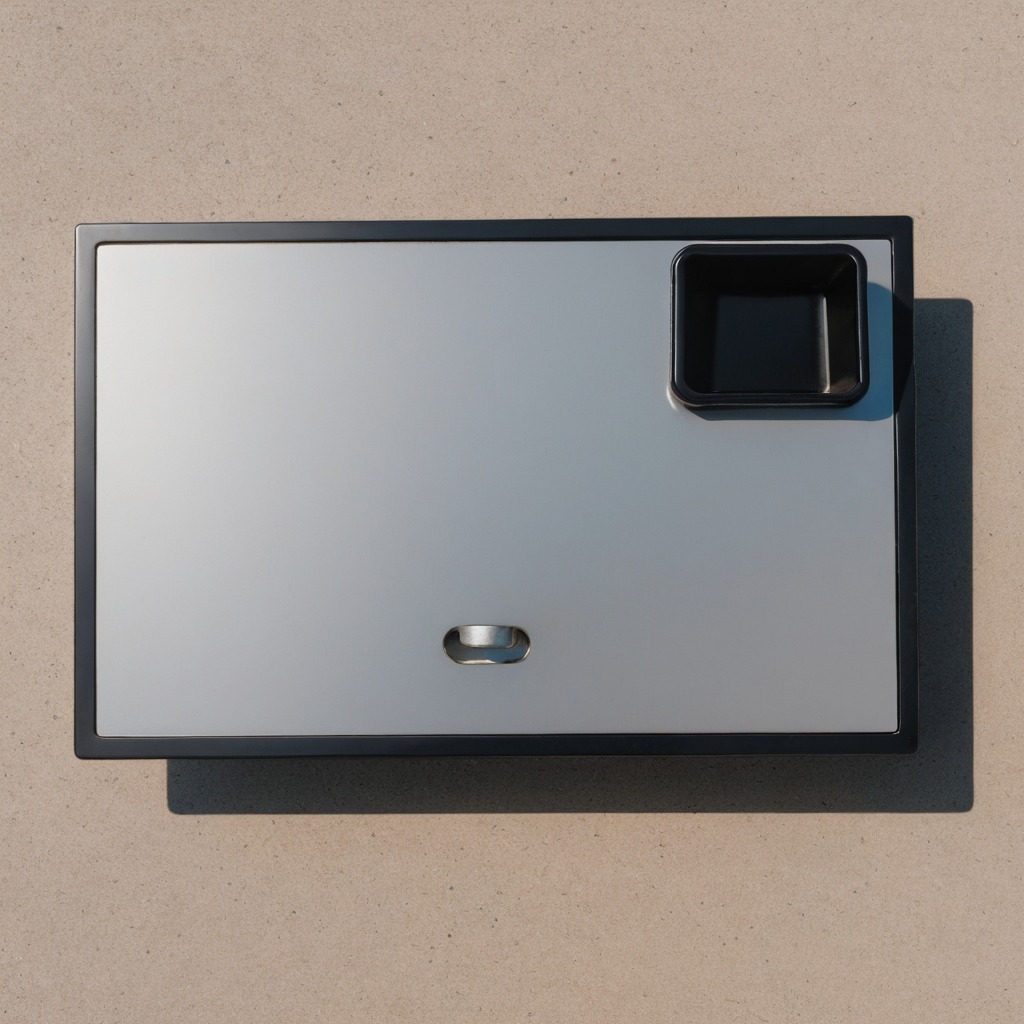
A flat metal washer is lying on a clean utility table in a temporary outdoor tool station.